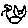
Label: cat